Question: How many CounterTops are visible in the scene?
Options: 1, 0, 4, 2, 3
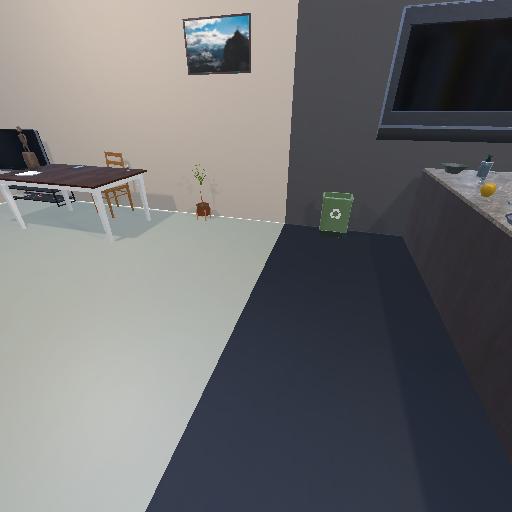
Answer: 1